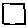
Label: square